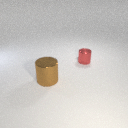
large brown metal cylinder in front of small red metal cylinder